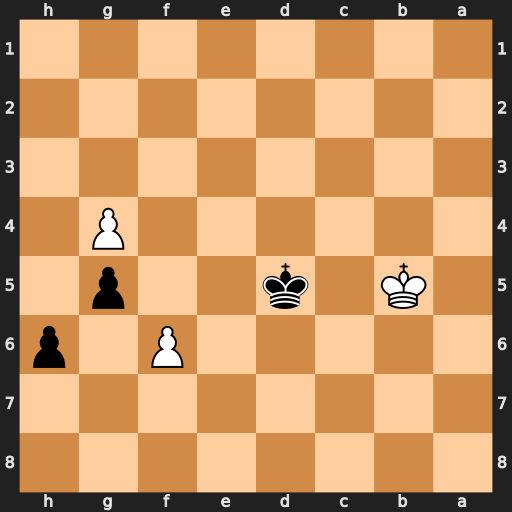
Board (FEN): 8/8/5P1p/1K1k2p1/6P1/8/8/8
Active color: b
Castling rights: -
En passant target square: -
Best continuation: Ke6 Kc5 Kxf6 Kd4 Kg6 Kd3 h5